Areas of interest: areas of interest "Badminton Court"
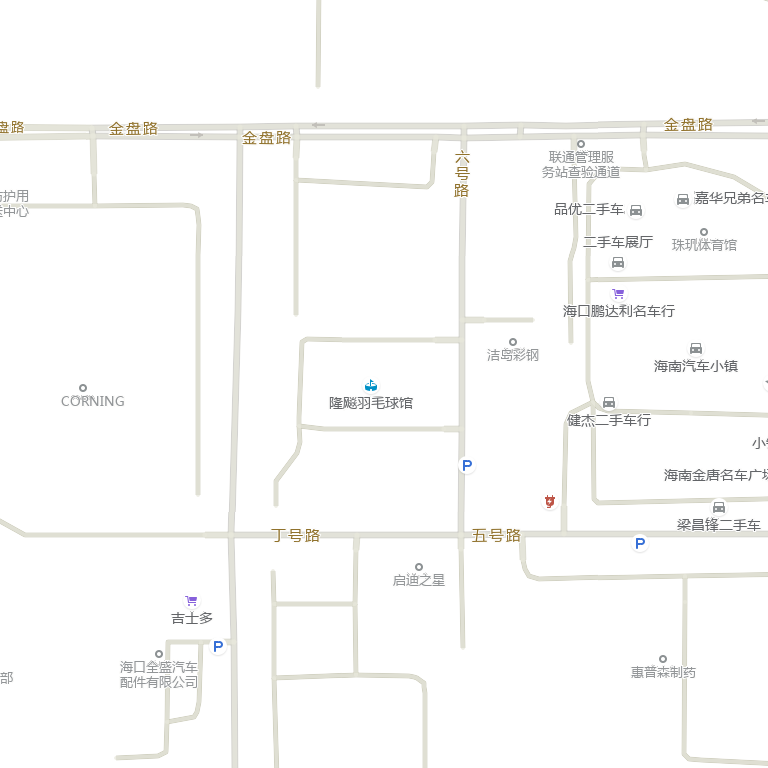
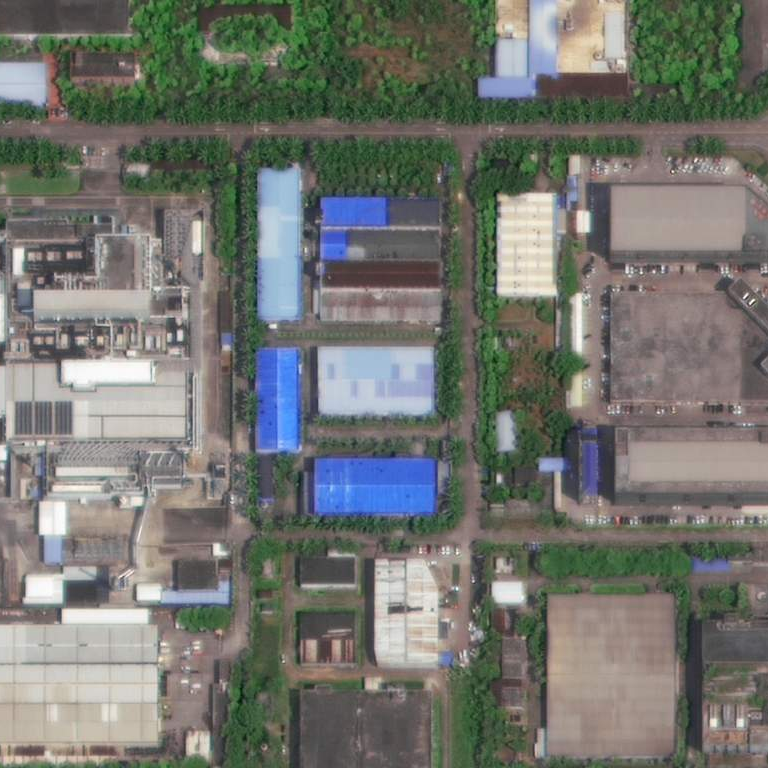